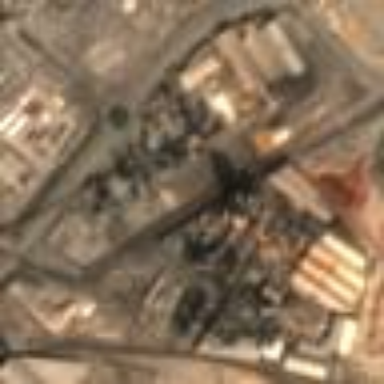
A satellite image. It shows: Industrial area primarily used for cement production.